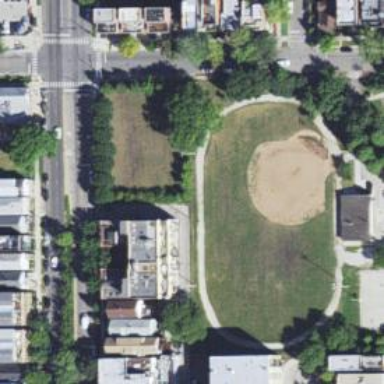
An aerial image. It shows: Baseball pitch for leisure land activities.